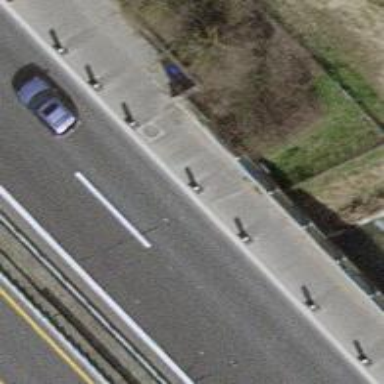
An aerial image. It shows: Motorway bridge.